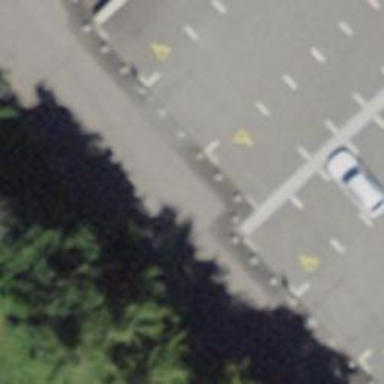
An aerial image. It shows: Bollard.